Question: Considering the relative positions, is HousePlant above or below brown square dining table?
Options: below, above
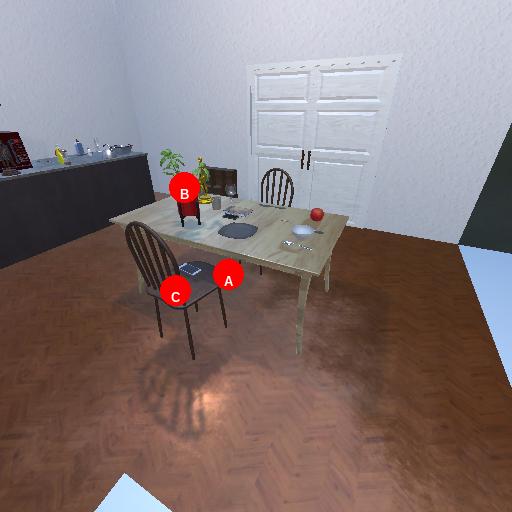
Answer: below